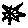
Label: star